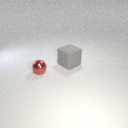
small red metal sphere to the left of large gray rubber cube